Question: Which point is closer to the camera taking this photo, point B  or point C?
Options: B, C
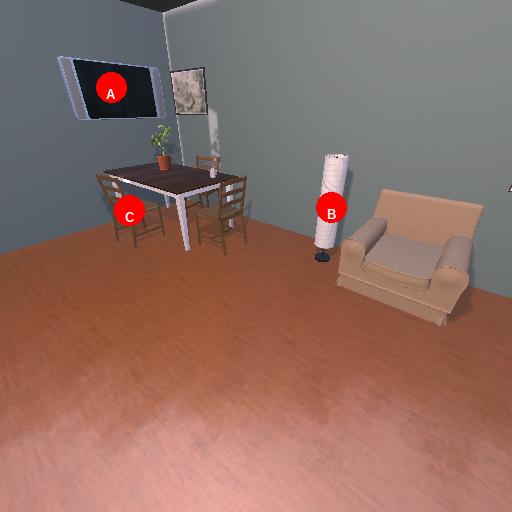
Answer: B